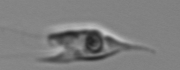
Label: Chrysochromulina_lanceolata